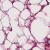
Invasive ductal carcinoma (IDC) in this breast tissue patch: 0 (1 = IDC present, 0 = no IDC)